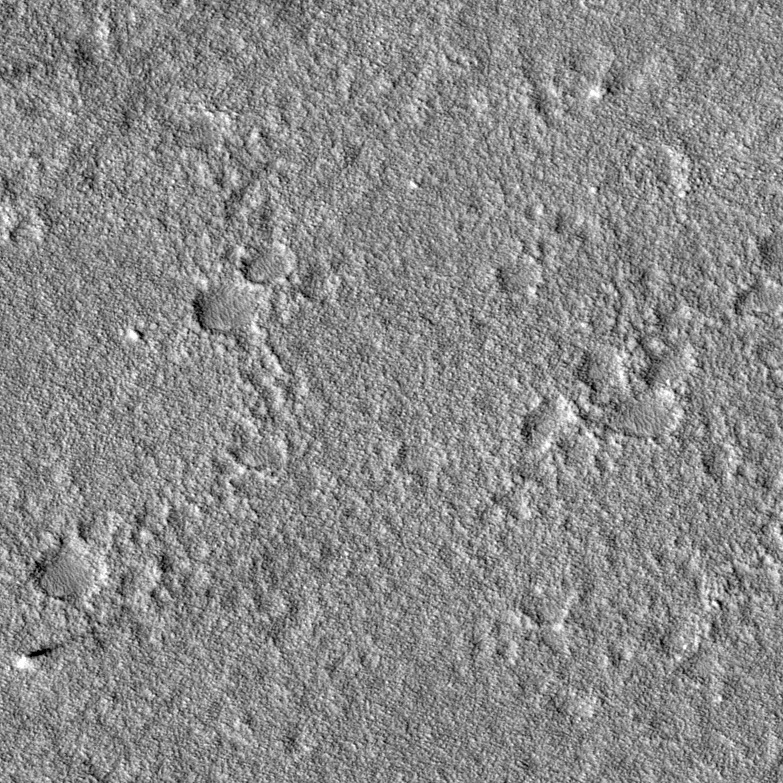
Label: dustdevil